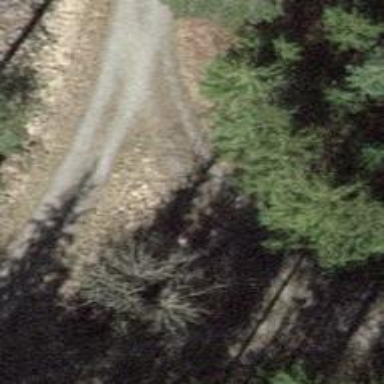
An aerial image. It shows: Gravel track with track type of grade3.